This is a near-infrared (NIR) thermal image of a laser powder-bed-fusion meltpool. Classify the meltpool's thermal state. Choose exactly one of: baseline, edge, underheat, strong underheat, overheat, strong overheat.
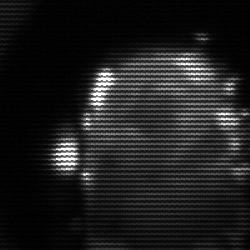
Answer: baseline